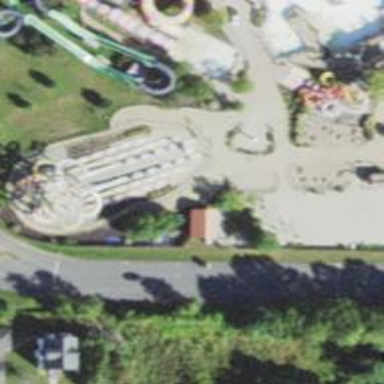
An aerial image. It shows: Water slide attraction.